Field crop: tomato
Growth stage: 1
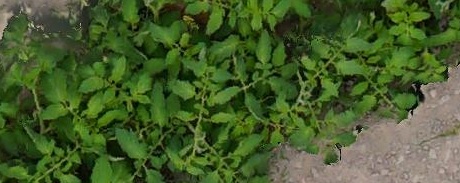
Species: tomato